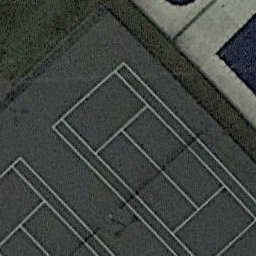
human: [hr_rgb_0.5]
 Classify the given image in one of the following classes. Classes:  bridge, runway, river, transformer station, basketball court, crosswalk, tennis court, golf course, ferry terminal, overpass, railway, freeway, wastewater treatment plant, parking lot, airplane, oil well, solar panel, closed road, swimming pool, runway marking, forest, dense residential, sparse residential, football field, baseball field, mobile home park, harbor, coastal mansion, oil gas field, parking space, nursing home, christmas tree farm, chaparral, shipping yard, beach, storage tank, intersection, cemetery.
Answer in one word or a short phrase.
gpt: tennis court